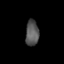
Tissue: skin
Cell type: Epithelial cells
Senescence score: 0.2589
Nuclear area (px): 336
Mean DAPI intensity: 85.369